Current action and preconditions to check: trajectory_clear

Your task: For each precondition in the list above, predict whether it will hold at this action.

Consider the current scene as observed from the mobile robot's camera, and analyze the predicted future states of all dynamic agents (e.g., people, animals, vehicles, or any moving entities) within the NEXT SECOND.

IMPORTANT: Only answer "very likely" if you are absolutely certain—based on strong, clear evidence—that a dynamic agent will violate the precondition in the predicted future state. Do NOT answer "very likely" for unlikely, ambiguous, or low-probability risks.

Ask yourself for each precondition: Is there a high probability, with clear and convincing evidence, that the predicted future states of any dynamic agent will interfere with the predicted future state of the currently executing action within the NEXT SECOND, causing that precondition to fail?

Assess the risk level based on these predictions. Use "likely" or "very likely" if motions create a clear risk of interference.

Use "neutral" or "improbable" if agents are nearby but their predicted paths are clearly diverging or non-conflicting.

Failure Risk Categories: "very improbable", "improbable", "neutral", "likely", "very likely"

Answer Format: Output ONLY the probability_of_failure value from these categories: "very improbable", "improbable", "neutral", "likely", "very likely"

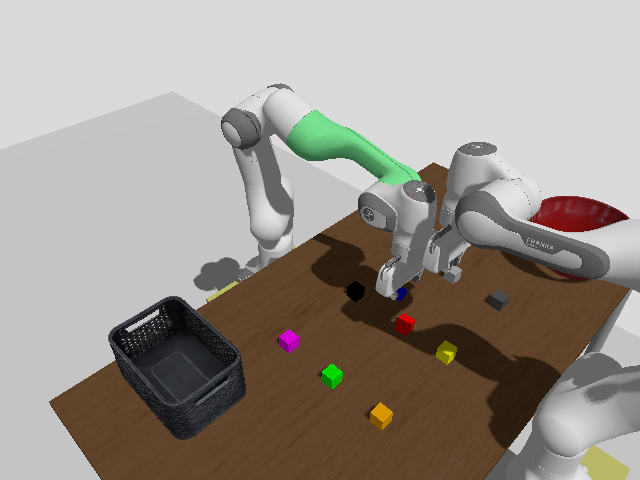

Answer: improbable